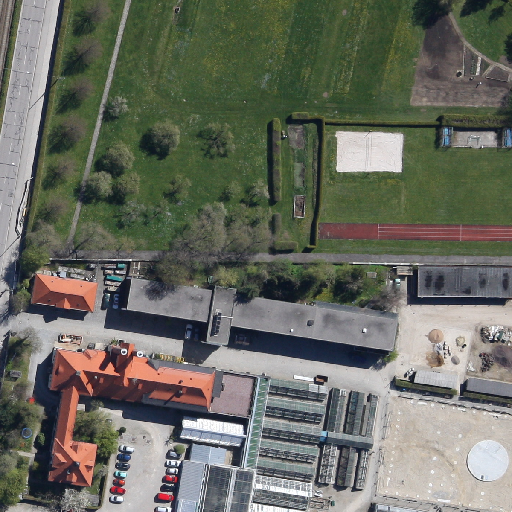
Referring expression: light-duty vehicle